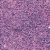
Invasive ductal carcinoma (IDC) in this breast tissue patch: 1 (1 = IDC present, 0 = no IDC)